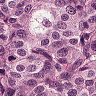
Metastatic tissue present: yes